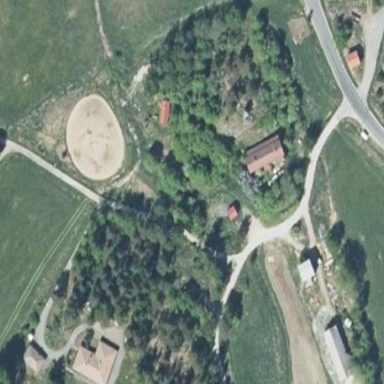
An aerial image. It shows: Farmyard area.